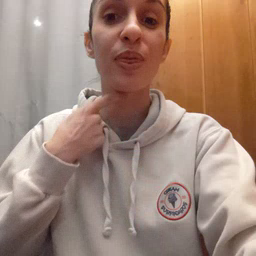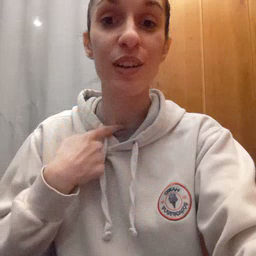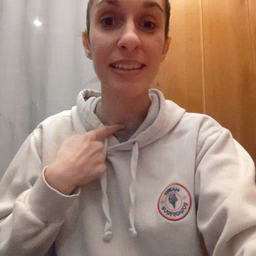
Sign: thirsty